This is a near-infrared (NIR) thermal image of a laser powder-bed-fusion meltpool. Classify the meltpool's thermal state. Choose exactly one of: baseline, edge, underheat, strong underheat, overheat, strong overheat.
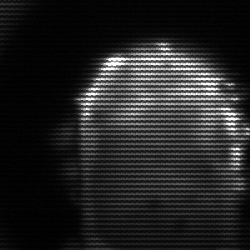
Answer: baseline